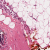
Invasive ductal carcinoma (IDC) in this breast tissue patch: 0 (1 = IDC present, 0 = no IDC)